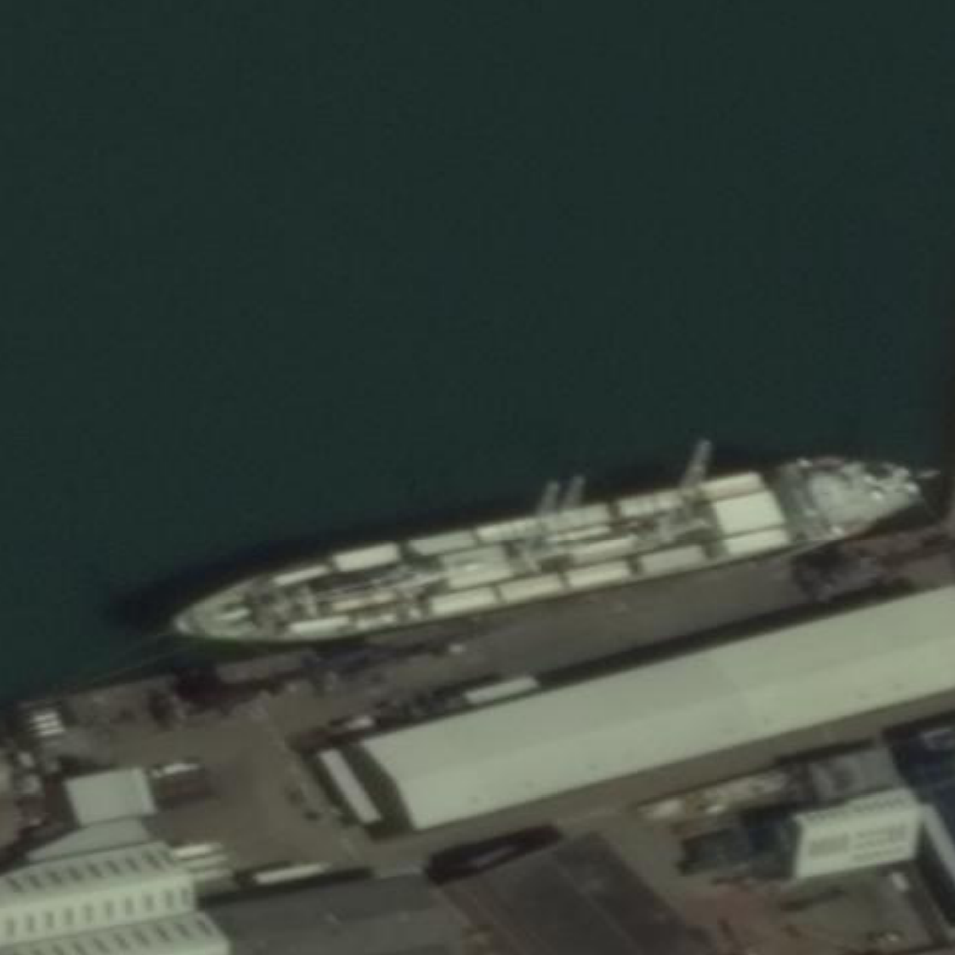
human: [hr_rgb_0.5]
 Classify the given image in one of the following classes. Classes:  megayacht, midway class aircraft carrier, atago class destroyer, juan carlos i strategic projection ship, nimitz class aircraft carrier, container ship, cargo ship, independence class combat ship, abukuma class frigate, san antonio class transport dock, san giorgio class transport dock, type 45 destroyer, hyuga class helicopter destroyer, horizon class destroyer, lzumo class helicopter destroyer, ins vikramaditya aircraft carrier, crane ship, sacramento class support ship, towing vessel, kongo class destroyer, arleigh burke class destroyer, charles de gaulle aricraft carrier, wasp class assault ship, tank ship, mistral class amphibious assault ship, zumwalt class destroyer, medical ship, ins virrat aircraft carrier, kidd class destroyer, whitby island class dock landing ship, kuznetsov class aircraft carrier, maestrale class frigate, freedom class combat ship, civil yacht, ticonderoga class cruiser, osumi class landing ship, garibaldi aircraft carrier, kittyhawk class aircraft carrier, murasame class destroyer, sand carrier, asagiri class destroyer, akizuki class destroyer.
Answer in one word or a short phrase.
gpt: Cargo ship